Question: I am currently making a game with GDI+, I know it is not the optimal solution for developing a game, but since it is a school project I have no choice.
About every tenth time I run my game, the graphics gets rendered outside the form in the top left corner of the screen.
I'm using double buffering if that helps to narrow the problem down.
The rendering code looks like this:
'''
while (true)
{
// Create buffer if it don't exist already
if (context == null)
{
context = BufferedGraphicsManager.Current;
this.buffer = context.Allocate(CreateGraphics(), this.DisplayRectangle);
}
// Clear the screen with the forms back color
this.buffer.Graphics.Clear(this.BackColor);
// Stuff is written to the buffer here, example of drawing a game object:
this.buffer.Graphics.DrawImage(
image: SpriteSheet,
destRect: new Rectangle(
this.Position.X
this.Position.Y
this.SpriteSheetSource.Width,
this.SpriteSheetSource.Height),
srcX: this.SpriteSheetSource.X,
srcY: this.SpriteSheetSource.Y,
srcWidth: this.SpriteSheetSource.Width,
srcHeight: this.SpriteSheetSource.Height,
srcUnit: GraphicsUnit.Pixel);
// Transfer buffer to display - aka back/front buffer swapping
this.buffer.Render();
}
'''
It's easier to explain with a screenshot:

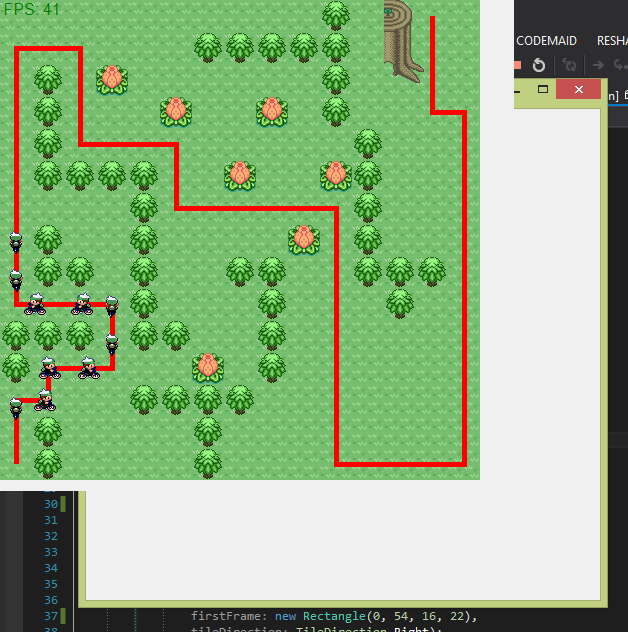
Answer: > About every tenth time I run my game, the graphics gets rendered
outside the form in the top left corner of the screen.
From the screen shot and your description, you are occasionally drawing to the Window's Desktop device context (DC); Which is the effect of using a window handle of zero (IntPtr.Zero) when getting the DC.
This lead me to believe you could be starting the game loop before the form window has been created resulting in the graphics context to point to a zero'd window handle.
As confirmed in the commentary you are using a separate thread for your game loop resulting in the random behavior of this happening. Once dealing with threads, you don't always get the same result twice when it comes to timing of start up and completion of threads (especially when threads can run parallel, via a multi-core/cpu computer). Each time the game application is ran, there is a chance the game loop thread can start-up and execute before the form window on the UI thread can be created and shown.